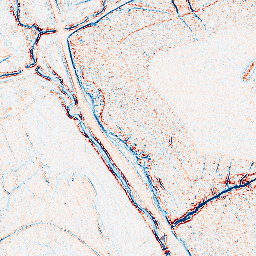
Category: edge_preserving
Decomposition family: bilateral
Decomposition parameters: d: 5
sigma_color: 50
sigma_space: 25
Upsampling method: lanczos
Upsampling parameters: scale: 8
Upsampling scale: 8